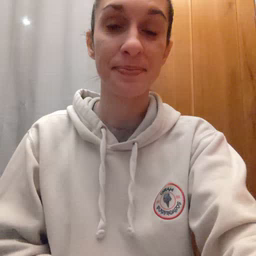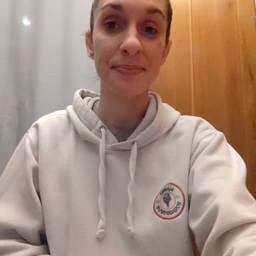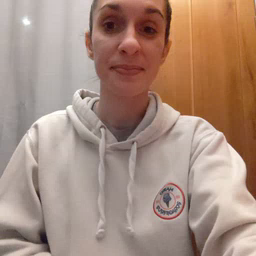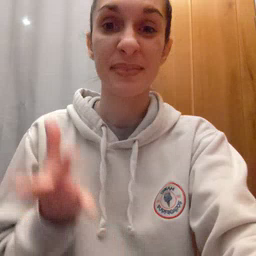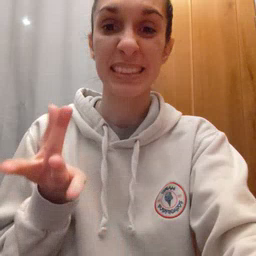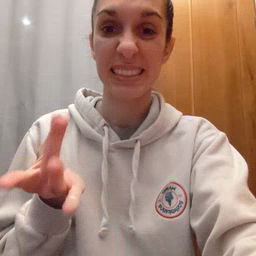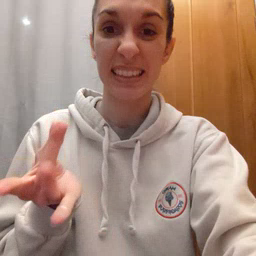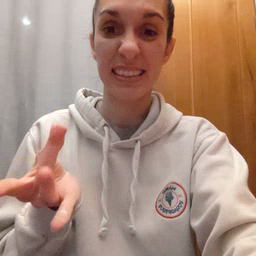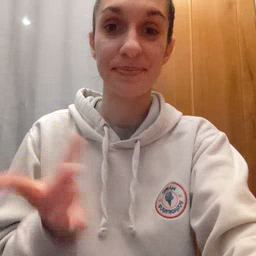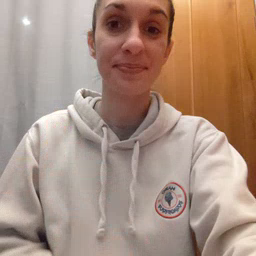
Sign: sticky